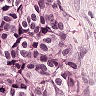
Metastatic tissue present: yes